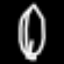
Label: leaf